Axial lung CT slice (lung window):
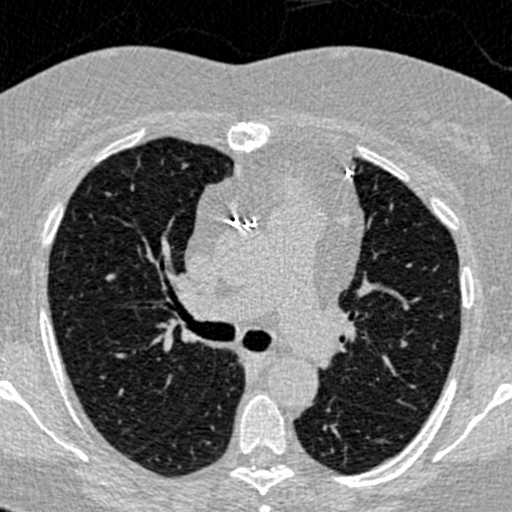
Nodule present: no